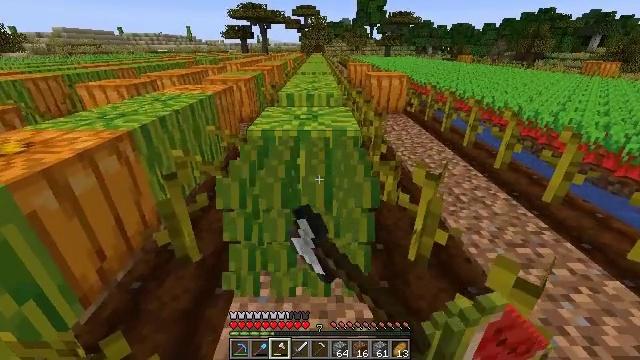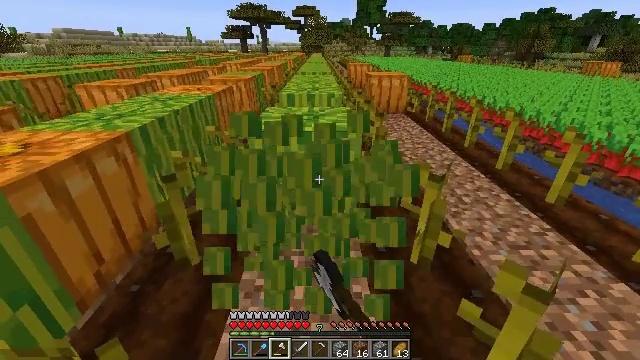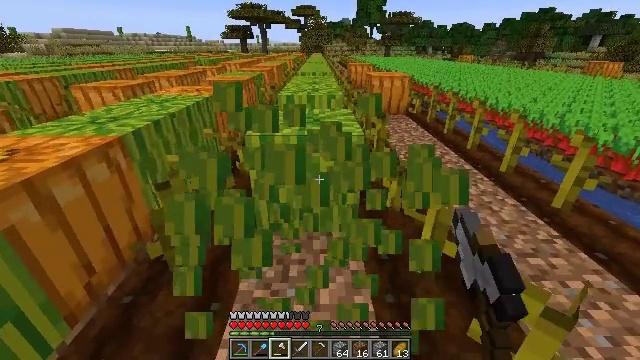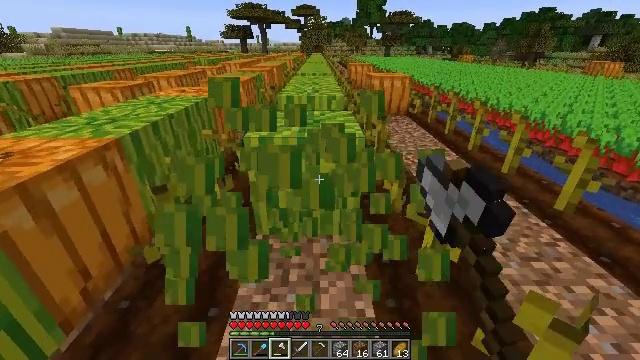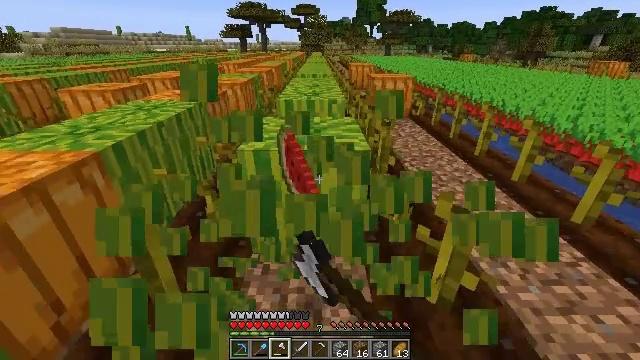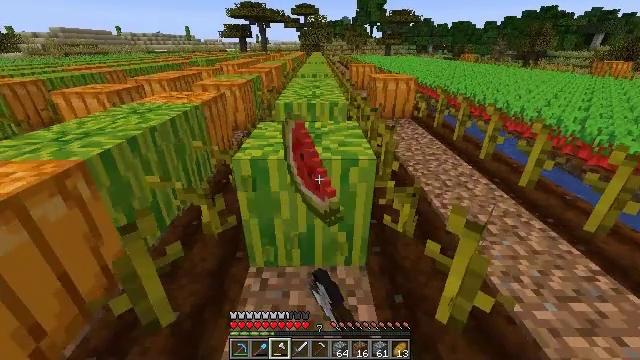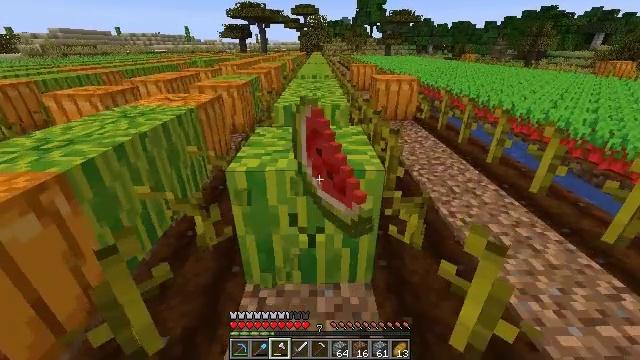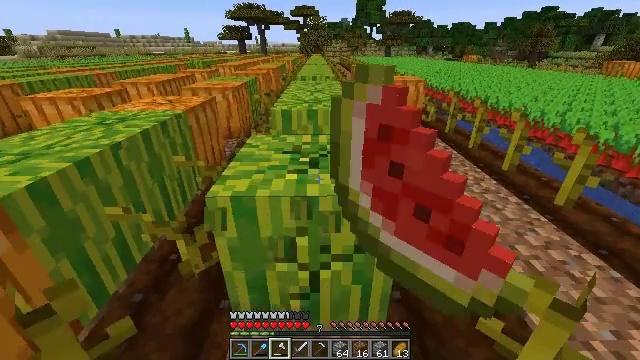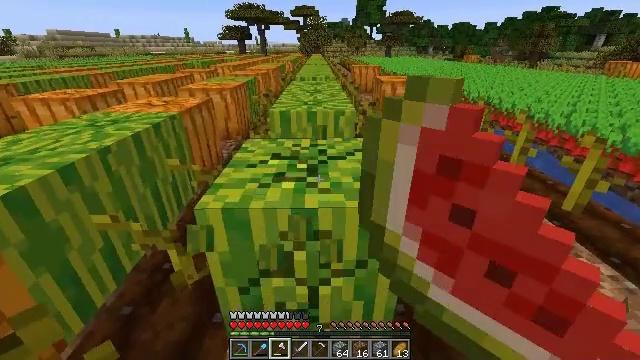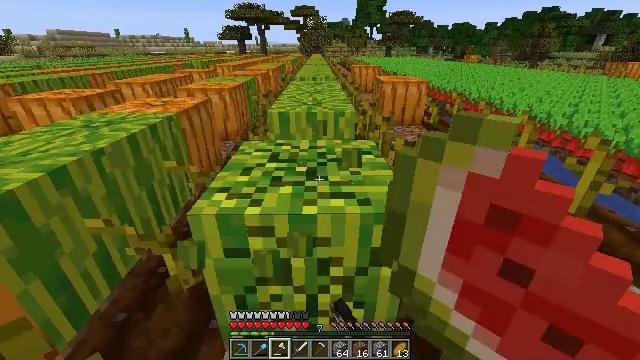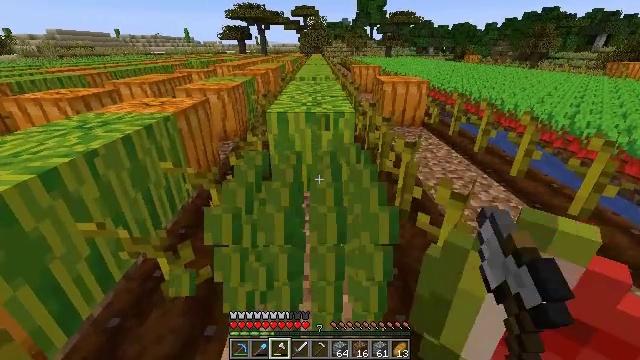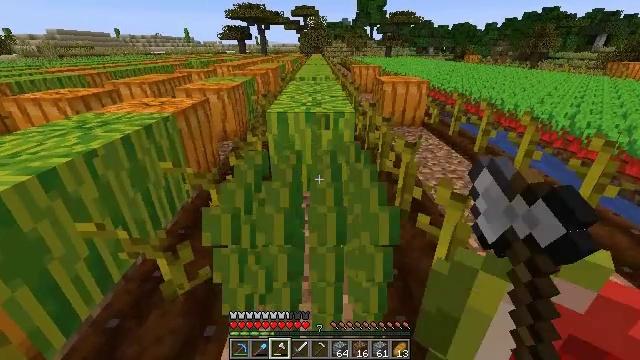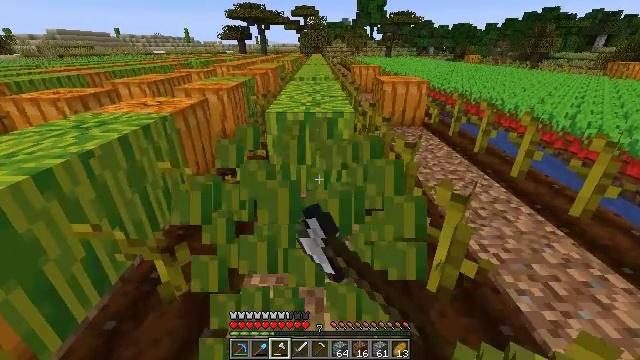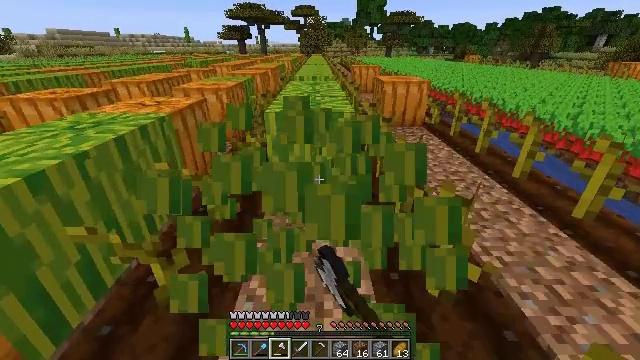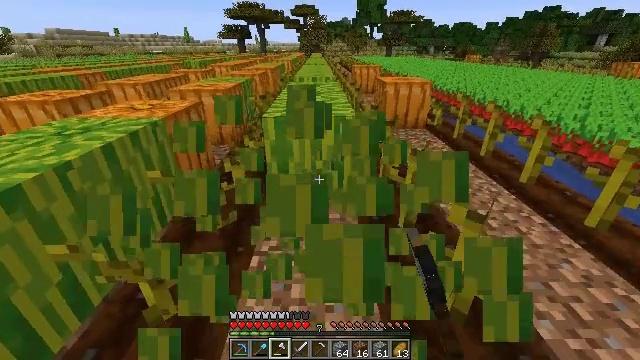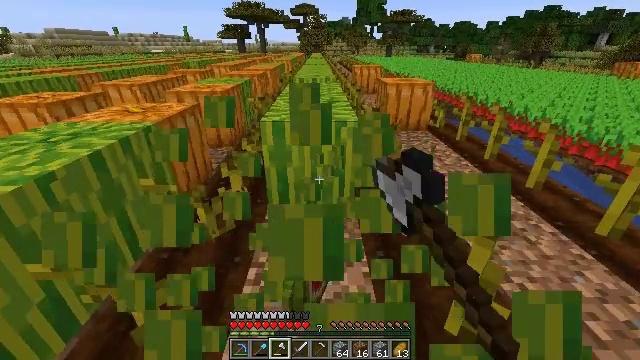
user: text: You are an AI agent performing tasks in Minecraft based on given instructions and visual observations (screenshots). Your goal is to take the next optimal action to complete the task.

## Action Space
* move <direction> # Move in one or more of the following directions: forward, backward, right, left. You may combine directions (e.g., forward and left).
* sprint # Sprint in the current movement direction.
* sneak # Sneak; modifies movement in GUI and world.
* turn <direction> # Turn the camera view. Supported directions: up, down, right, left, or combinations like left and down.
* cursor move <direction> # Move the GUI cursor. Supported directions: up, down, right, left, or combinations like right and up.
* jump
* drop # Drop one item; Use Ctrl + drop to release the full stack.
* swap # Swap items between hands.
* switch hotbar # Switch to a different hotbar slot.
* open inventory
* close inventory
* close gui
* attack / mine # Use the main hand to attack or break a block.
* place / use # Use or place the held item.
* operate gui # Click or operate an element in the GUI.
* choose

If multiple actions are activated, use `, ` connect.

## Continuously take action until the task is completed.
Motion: motion action
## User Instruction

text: Attack the melon to collect it.
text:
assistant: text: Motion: attack / mine
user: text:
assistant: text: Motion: move forward, attack / mine
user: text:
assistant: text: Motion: move forward, attack / mine
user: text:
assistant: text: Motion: move forward, attack / mine
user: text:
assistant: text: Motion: move forward, attack / mine
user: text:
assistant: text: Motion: move forward, attack / mine
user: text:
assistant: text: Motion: move forward, attack / mine
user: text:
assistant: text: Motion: attack / mine
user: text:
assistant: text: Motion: attack / mine
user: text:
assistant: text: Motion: attack / mine
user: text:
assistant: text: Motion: attack / mine
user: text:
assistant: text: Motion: attack / mine
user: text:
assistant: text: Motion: move forward, attack / mine
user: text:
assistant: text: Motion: move forward, attack / mine
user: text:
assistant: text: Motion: move forward, attack / mine
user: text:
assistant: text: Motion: move forward, attack / mine
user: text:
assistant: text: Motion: move forward, attack / mine
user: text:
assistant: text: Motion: move forward, attack / mine
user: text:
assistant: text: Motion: move forward, attack / mine
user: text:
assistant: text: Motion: attack / mine
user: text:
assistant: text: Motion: attack / mine
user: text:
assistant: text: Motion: attack / mine
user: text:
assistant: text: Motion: move forward, attack / mine
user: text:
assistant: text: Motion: move forward, attack / mine
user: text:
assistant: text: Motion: move forward, attack / mine
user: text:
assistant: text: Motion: move forward, attack / mine
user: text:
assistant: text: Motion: move forward, attack / mine
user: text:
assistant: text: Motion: move forward, attack / mine
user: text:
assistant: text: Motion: move forward, attack / mine
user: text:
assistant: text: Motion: attack / mine